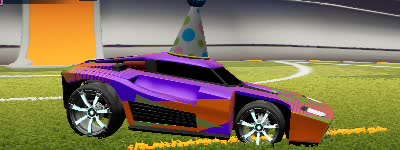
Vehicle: breakout